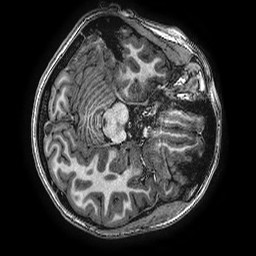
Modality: T1w
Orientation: axial
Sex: female
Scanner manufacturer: ge
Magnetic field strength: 3 T
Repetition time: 0.00766 s
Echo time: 0.003476 s